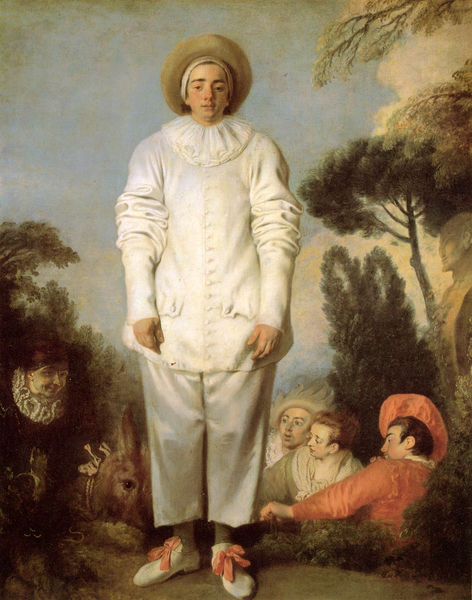
Titel: Pierrot, sog. Gilles
Künstler: Antoine Watteau
Standort: Paris
Institution: Musée du Louvre
Schlagwörter: baum, blau, felsen, gruppe, himmel, laub, mann, schatten, weiß, wolf, wolken, bäume, grün, landschaft, menschen, sitzen, braun, frau, hintergrund, hut, hüte, kleid, licht, männer, schwarz, vordergrund, blick, hund, rot, tier, tuch, wolke, gesellschaft, schleife, anzug, hose, jacke, jung, mütze, arme, augen, band, falten, kragen, stehen, bildnis, halskrause, hände, krägen, portrait, porträt, natur, büsche, boden, auge, gewand, kostüm, sitzend, stehend, publikum, schleifen, theater, augenbrauen, frontal, rosa, traurig, esel, statue, zypressen, beine, lächeln, liegen, italien, venedig, haltung, kostum, schuhe, haarband, hands, hat, red, white, black, collar, dick, face, green, nose, painting, strohhut, ernst, büste, goya, pink, plant, junge, rüschen, knöpfe, knopfleiste, krempe, baumkrone, lachen, knabe, narr, zettel, orient, clown, kittel, krause, lustig, dicker mann, picasso, cloud, clouds, man, sky, tree, müde, head, orange, trees, boy, costume, eyes, ribbon, suit, watteau, pinie, zwerg, forest, gerafft, taschen, kopfbinde, turban, chin, mouth, buttons, tierkopf, huit, pantoffeln, harlekin, satin, clothes, delacroix, large, pants, shiny, shoes, italienisch, pierrot, eye, horse, chuhe, cheek, standing, bow, schnürsenkel, shakespeare, pablo picasso, piero, button, jackentaschen, antoine, big, commedia del arte, menscheb, ruff, donkey, gilles, gesichts, schalfanzug, tschen, er, nner, unbeholfen, zettels traum, himell, brows, ruihg, besonnen, komischer hut, pepino, rote schleifen, geschocktes publikum, seltsame perspektive, bows, circus, actor, long arms, schleigen, white shoes, button-down, humiliation, shues, leering, pink ribbon, men hat, orange shoes, hat hut, jungechen